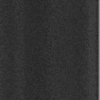
Label: dusty